Field crop: tomato
Growth stage: 1
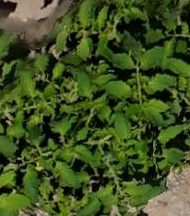
Species: tomato